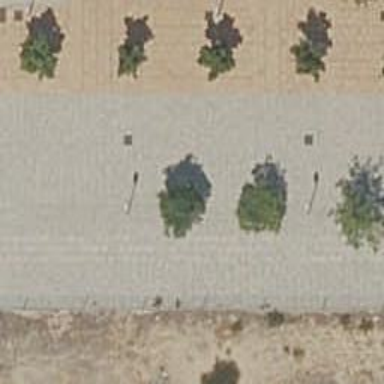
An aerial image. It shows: Row of trees in natural setting.